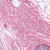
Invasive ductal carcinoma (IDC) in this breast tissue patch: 0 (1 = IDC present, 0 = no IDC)